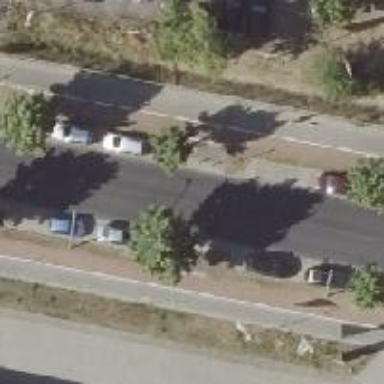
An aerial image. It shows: Unmarked road crossing.